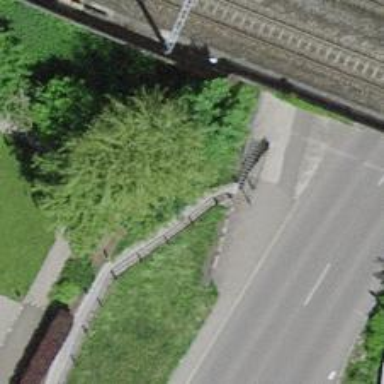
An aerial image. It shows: Road with steps.